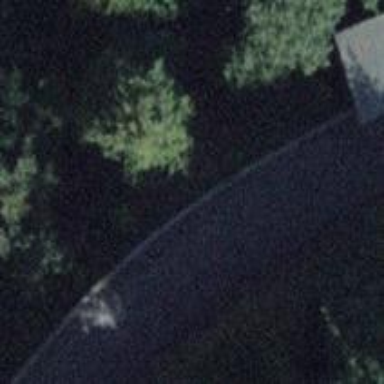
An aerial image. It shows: Unclassified road with asphalt surface.